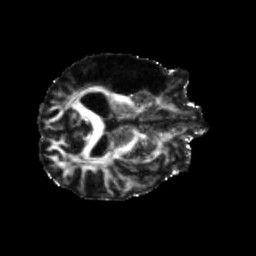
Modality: FA
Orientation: axial
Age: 56
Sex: male
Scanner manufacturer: siemens
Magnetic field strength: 3 T
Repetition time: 5.25 s
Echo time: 0.08 s